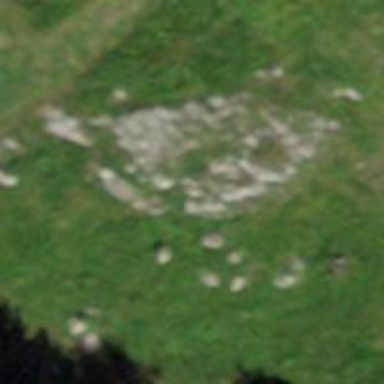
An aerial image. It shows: Archaeological site with megalithic menhir structures.